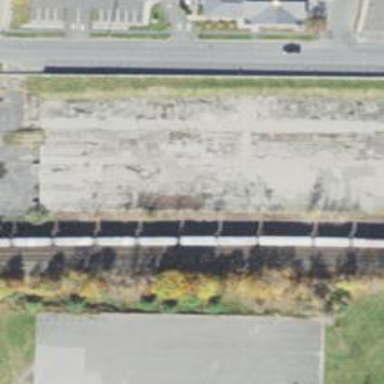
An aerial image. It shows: Disused railway.